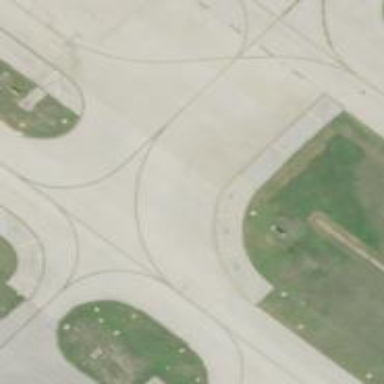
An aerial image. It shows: View of taxiway at the airport.